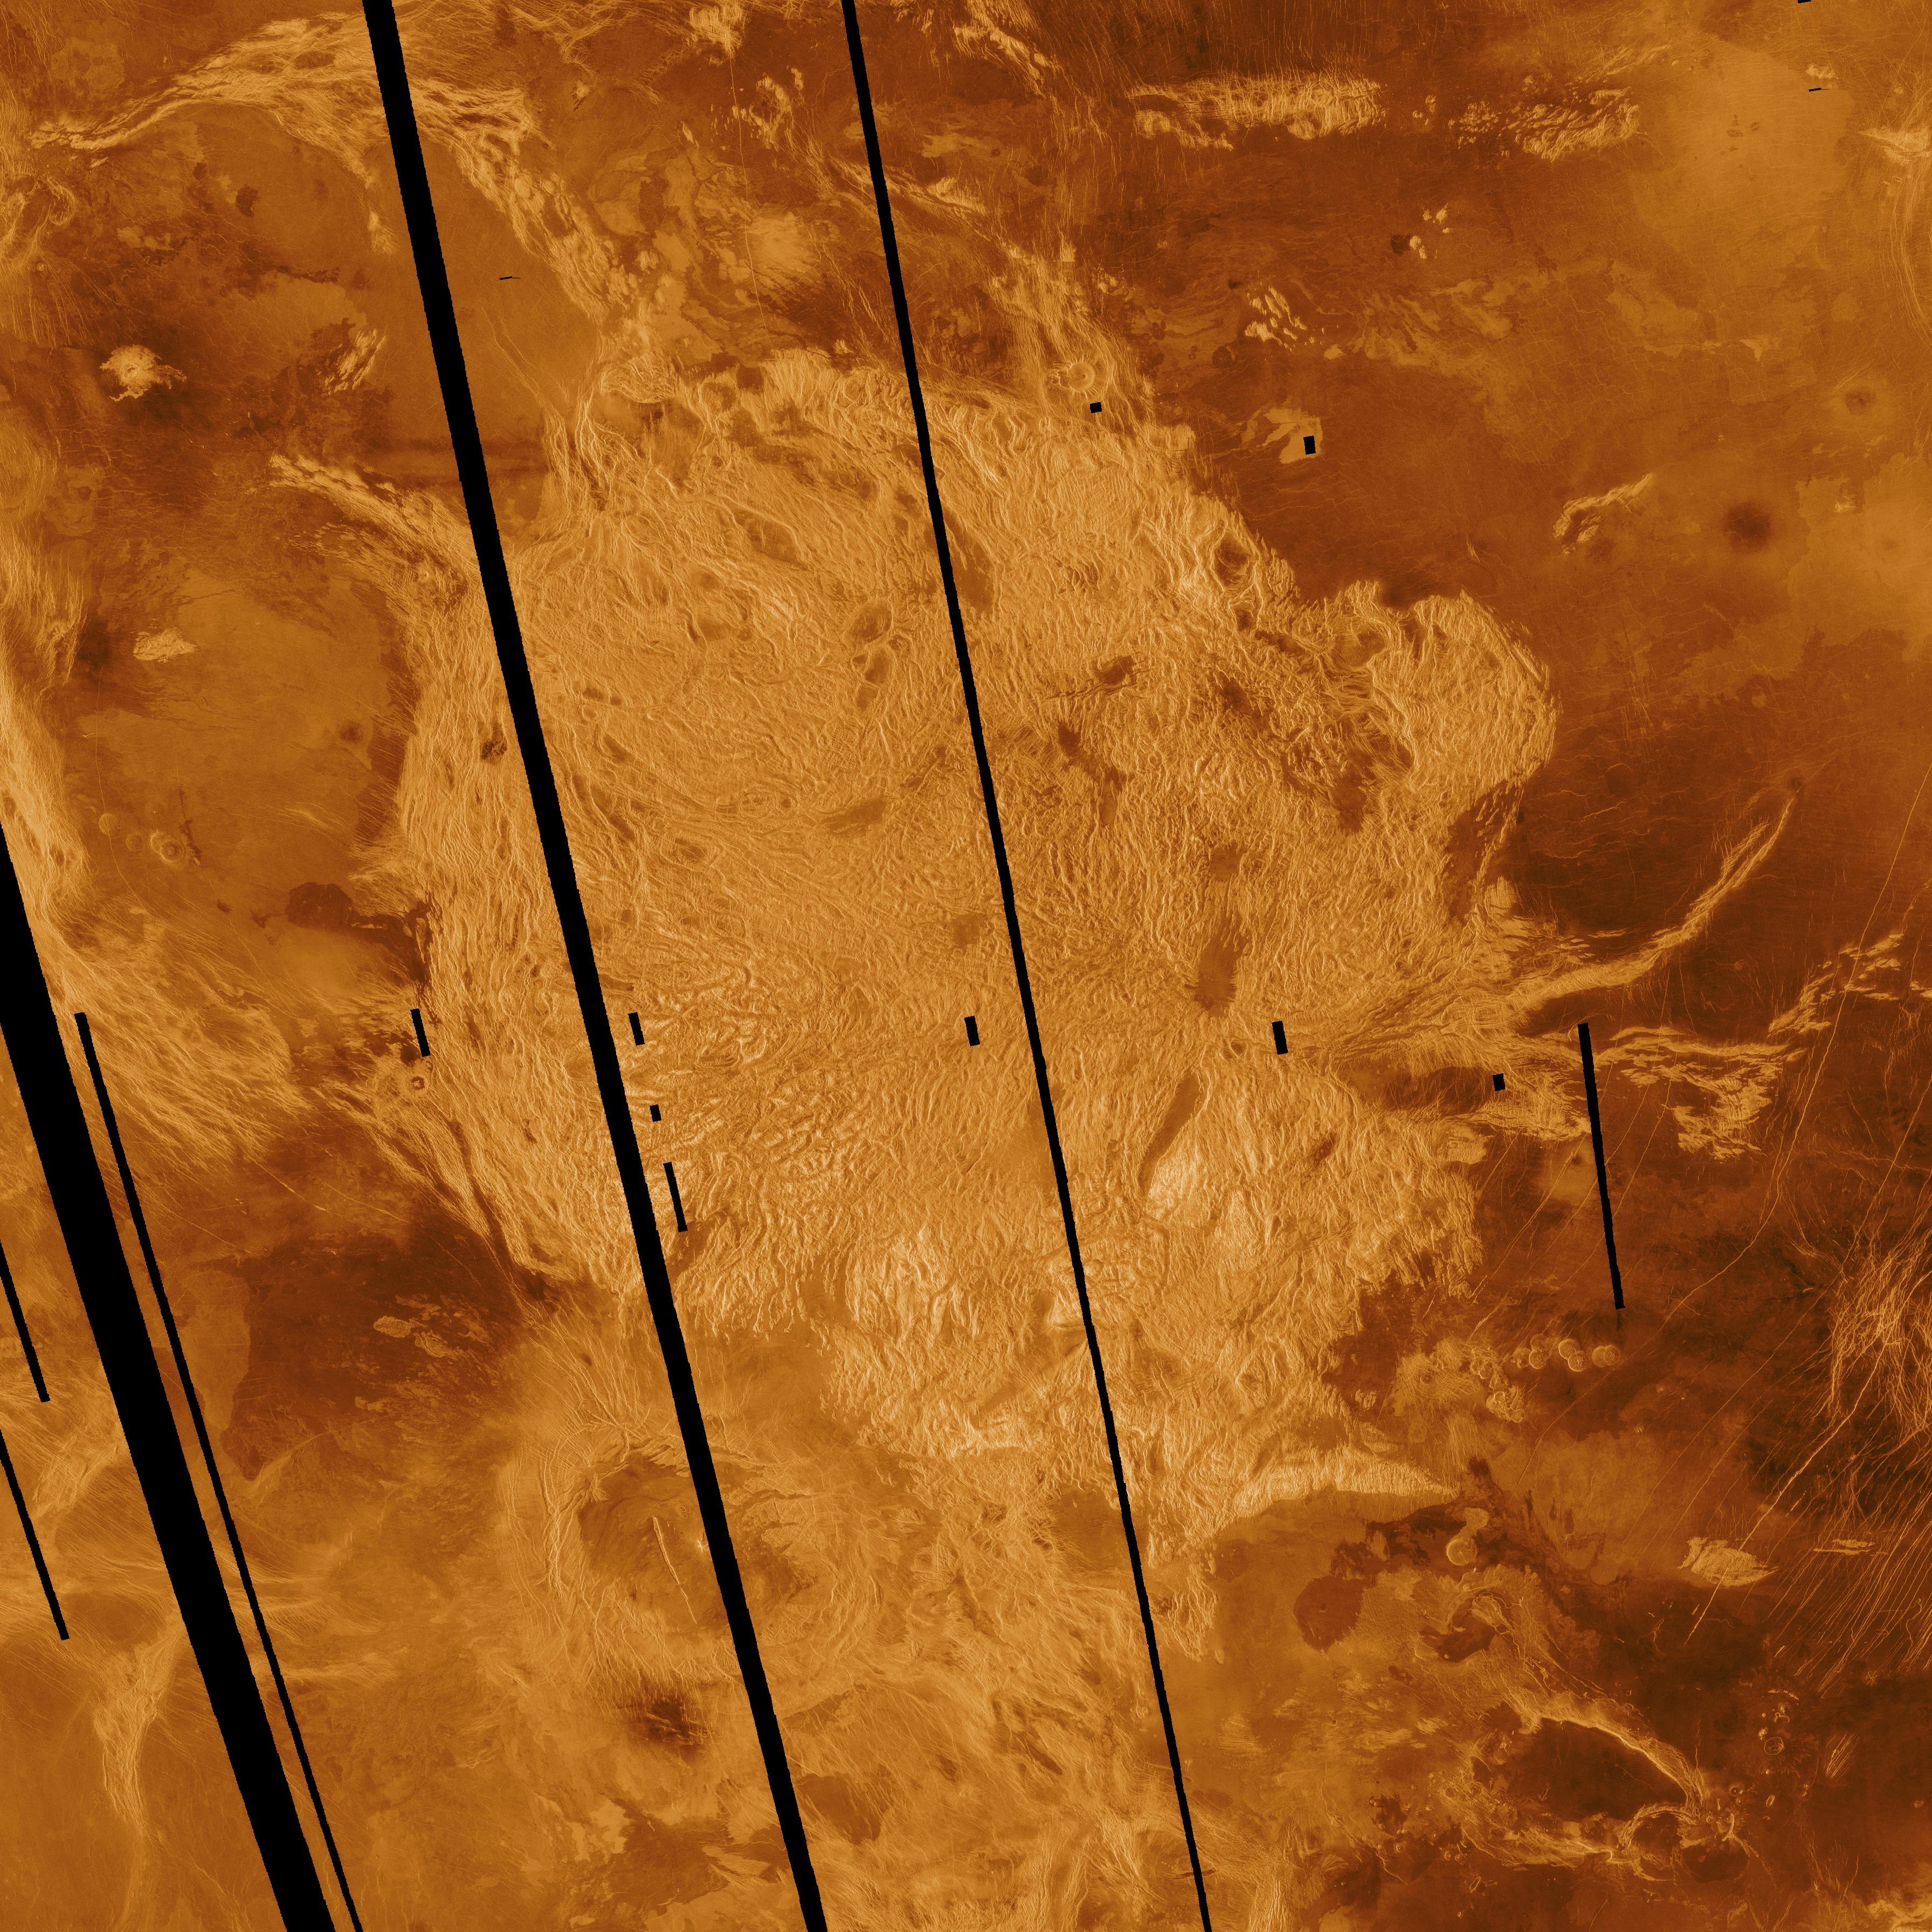
Venus - False Color Image of Alpha Regio Venus, Magellan